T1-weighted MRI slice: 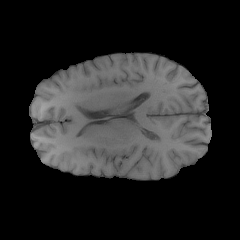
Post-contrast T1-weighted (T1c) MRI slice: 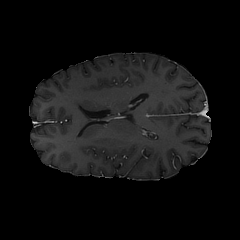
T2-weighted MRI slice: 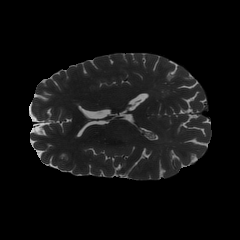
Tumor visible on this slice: no